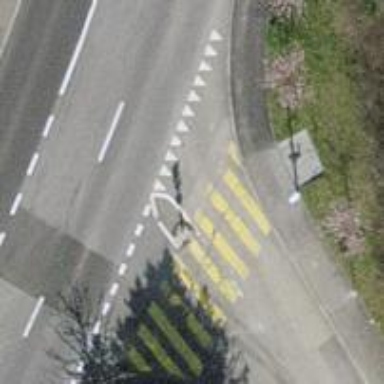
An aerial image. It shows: Footway with zebra crossing.